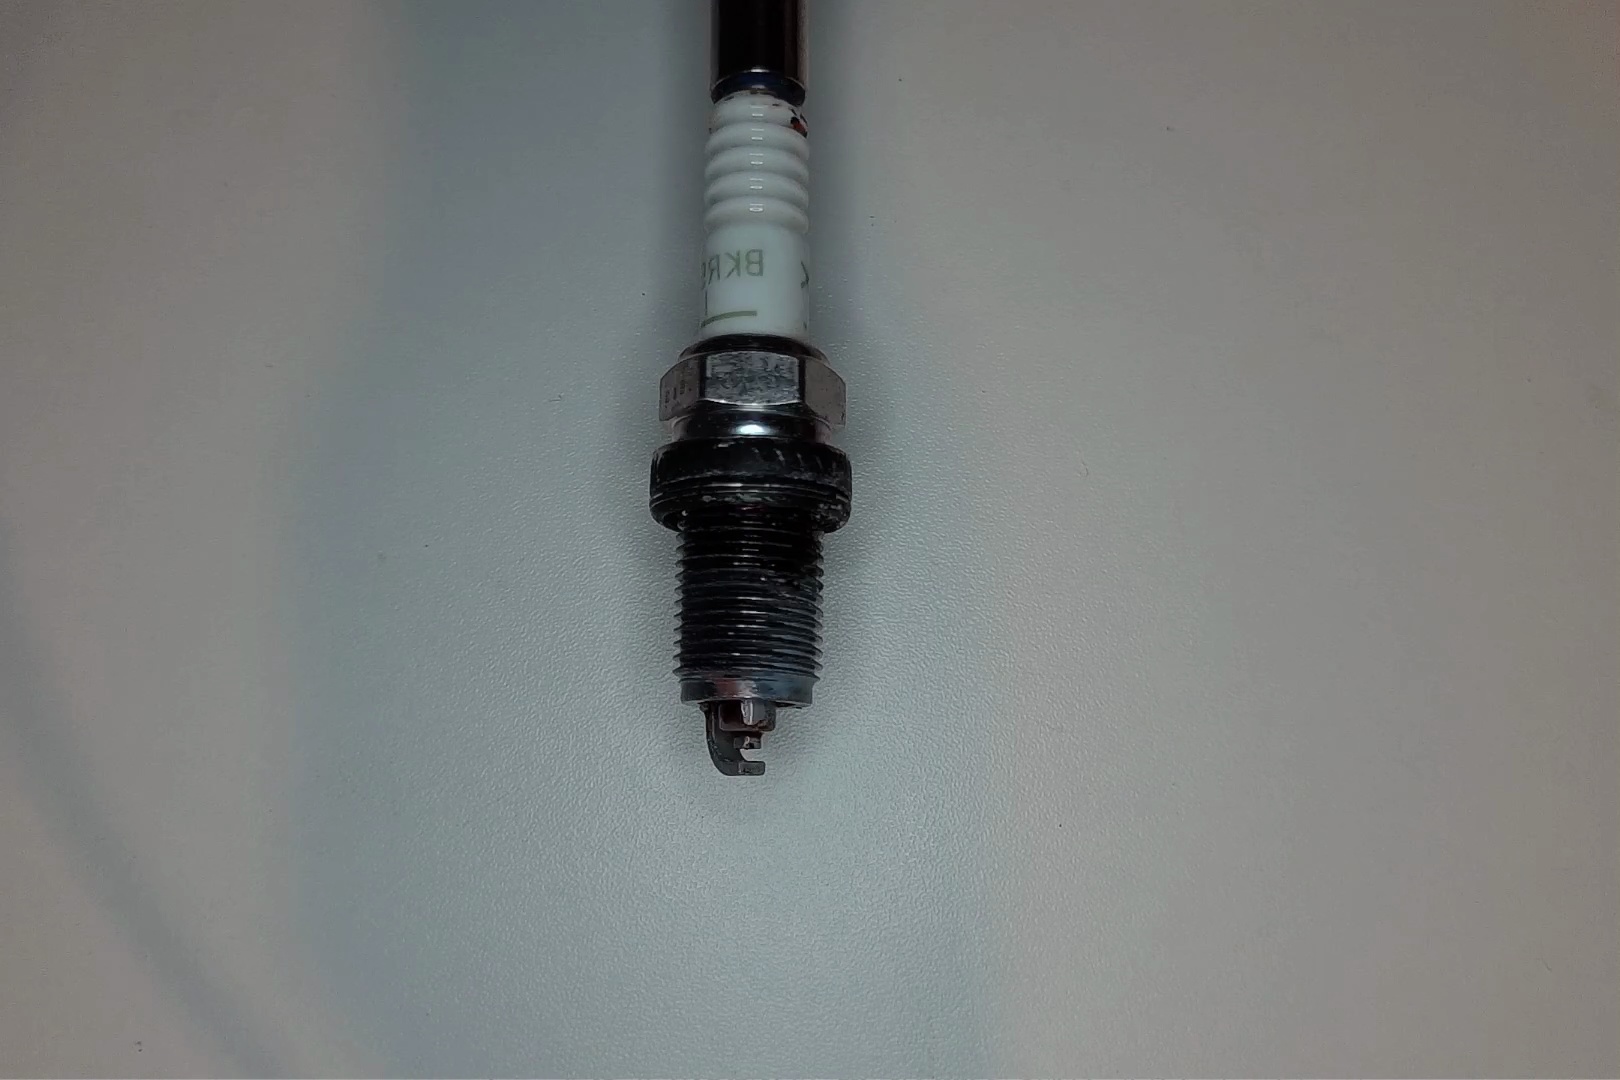
Label: anomaly